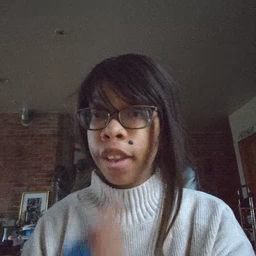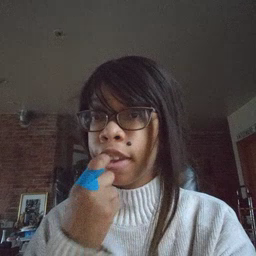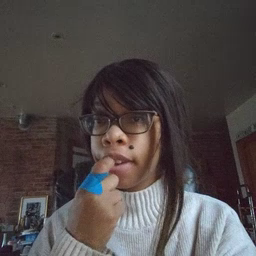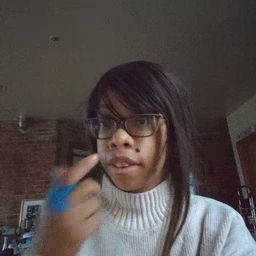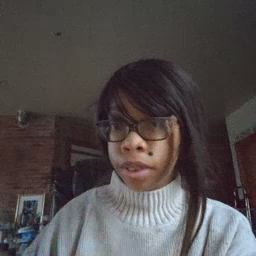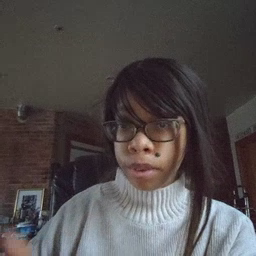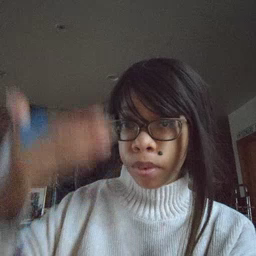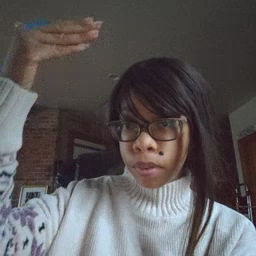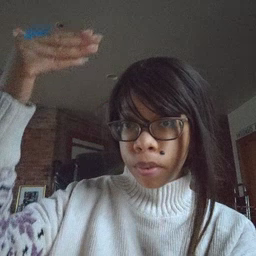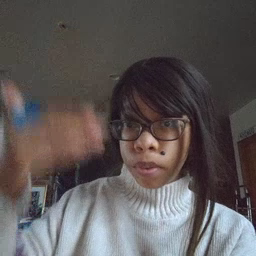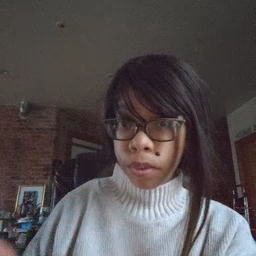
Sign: glasswindow